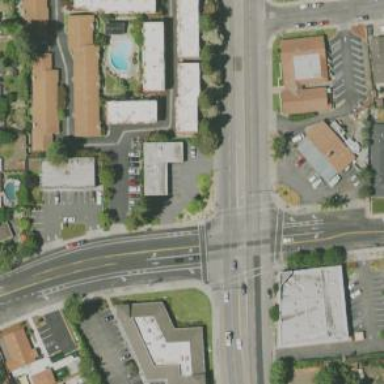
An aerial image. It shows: Marked road crossing.